Question: I'm trying to get Syntax Highlighting with <URL> working
My 'appliaction_helper.rb':
'''
module ApplicationHelper
def markdown(text)
render_options = {
# will remove from the output HTML tags inputted by user
filter_html: true,
# will insert <br /> tags in paragraphs where are newlines
hard_wrap: true,
# hash for extra link options, for example 'nofollow'
link_attributes: { rel: 'nofollow' },
# Prettify
prettify: true
}
renderer = Redcarpet::Render::HTML.new(render_options)
extensions = {
#will parse links without need of enclosing them
autolink: true,
# blocks delimited with 3 ' or ~ will be considered as code block.
# No need to indent. You can provide language name too.
# '''ruby
# block of code
# '''
fenced_code_blocks: true,
# will ignore standard require for empty lines surrounding HTML blocks
lax_spacing: true,
# will not generate emphasis inside of words, for example no_emph_no
no_intra_emphasis: true,
# will parse strikethrough from ~~, for example: ~~bad~~
strikethrough: true,
# will parse superscript after ^, you can wrap superscript in ()
superscript: true
# will require a space after # in defining headers
# space_after_headers: true
}
Redcarpet::Markdown.new(renderer, extensions).render(text).html_safe
end
end
'''
Although the output is displayed in a codeblock (redcarpet):

I can't find the 'Syntax Highlighting'.
I just got into Redcarpet, someone know a solution for this?
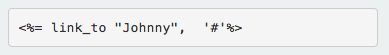
Answer: Ok i found -> <URL>.
Gemfile:
'''
gem 'redcarpet', github: 'vmg/redcarpet'
gem 'coderay'
'''
Application_helper.rb
'''
class CodeRayify < Redcarpet::Render::HTML
def block_code(code, language)
CodeRay.scan(code, language).div
end
end
def markdown(text)
coderayified = CodeRayify.new(:filter_html => true,
:hard_wrap => true)
options = {
:fenced_code_blocks => true,
:no_intra_emphasis => true,
:autolink => true,
:strikethrough => true,
:lax_html_blocks => true,
:superscript => true
}
markdown_to_html = Redcarpet::Markdown.new(coderayified, options)
markdown_to_html.render(text).html_safe
end
'''